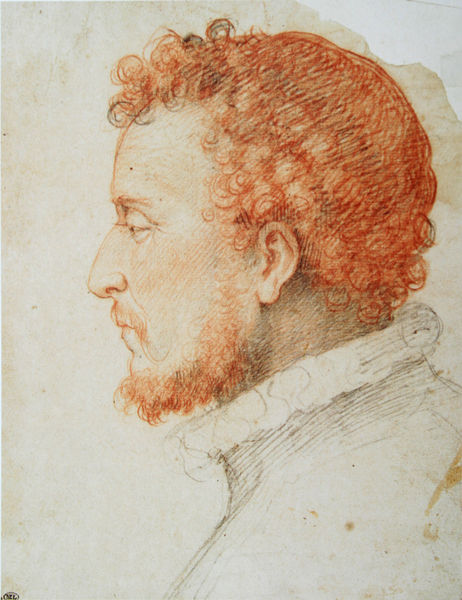
Titel: Taddeo Zuccari
Künstler: Federico Zuccari
Standort: Paris
Institution: Musée du Louvre
Schlagwörter: kopf, mann, weiß, frisur, mund, nase, ohr, profil, stirn, zeichnung, blick, rot, bart, falten, kragen, bildnis, portrait, porträt, auge, haare, lippen, locken, studie, seitenansicht, ohrläppchen, rothaarig, oberlippenbart, rötel, harre, rötelstift, rothahrig